A time-domain waveform of one vibration snapshot from a rolling-element bearing is shown. Diagnose the bearing from this image, choosing from: normal, inner_race, outer_race, ball.
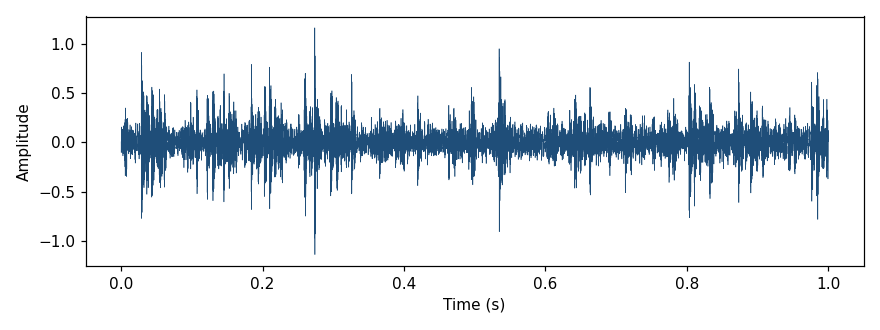
Answer: ball